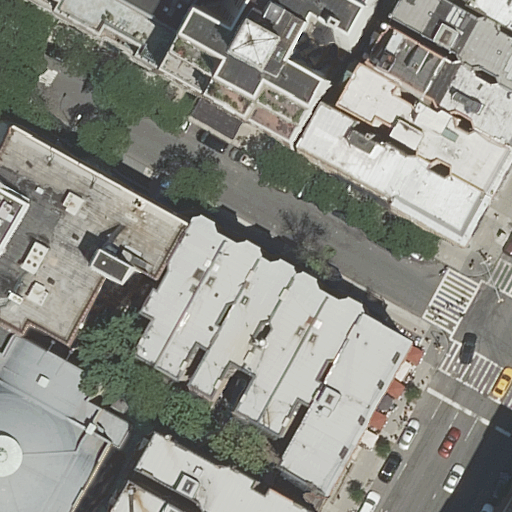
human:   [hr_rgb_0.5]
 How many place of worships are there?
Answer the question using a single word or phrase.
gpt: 1

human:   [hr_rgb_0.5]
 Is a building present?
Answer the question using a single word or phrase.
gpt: yes

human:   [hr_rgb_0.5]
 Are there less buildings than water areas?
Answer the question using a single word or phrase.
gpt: no

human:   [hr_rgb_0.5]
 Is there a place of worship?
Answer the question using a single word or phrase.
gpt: yes

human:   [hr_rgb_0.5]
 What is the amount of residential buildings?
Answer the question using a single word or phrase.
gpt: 17

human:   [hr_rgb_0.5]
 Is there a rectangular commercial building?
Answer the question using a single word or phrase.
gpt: no

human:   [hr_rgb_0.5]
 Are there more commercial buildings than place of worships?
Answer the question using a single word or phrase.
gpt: no

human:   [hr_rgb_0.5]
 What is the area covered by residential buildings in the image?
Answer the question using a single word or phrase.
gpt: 4493m2

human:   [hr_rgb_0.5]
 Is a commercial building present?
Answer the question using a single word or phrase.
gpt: no

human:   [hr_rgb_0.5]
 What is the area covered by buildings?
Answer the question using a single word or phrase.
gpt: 5045m2

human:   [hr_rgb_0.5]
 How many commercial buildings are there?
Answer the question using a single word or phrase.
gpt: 0

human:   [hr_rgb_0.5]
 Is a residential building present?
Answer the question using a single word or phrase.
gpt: yes

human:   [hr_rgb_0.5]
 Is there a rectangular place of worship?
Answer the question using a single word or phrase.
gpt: no

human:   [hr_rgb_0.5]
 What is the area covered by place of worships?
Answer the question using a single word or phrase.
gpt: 552m2

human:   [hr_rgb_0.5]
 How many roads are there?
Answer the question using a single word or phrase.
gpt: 3

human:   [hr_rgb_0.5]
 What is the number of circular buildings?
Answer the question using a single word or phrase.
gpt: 0

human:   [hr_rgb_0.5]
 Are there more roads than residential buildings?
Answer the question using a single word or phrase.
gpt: no

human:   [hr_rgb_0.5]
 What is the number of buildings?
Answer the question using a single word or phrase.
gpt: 18

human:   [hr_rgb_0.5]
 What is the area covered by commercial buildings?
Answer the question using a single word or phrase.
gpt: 0m2

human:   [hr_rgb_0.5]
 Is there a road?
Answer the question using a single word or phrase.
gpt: yes

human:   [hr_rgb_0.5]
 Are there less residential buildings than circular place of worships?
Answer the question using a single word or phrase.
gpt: no

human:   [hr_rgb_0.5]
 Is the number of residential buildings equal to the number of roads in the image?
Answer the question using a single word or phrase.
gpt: no

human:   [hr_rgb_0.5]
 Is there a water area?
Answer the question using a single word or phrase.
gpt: no

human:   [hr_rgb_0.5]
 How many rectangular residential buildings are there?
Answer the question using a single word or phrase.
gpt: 3

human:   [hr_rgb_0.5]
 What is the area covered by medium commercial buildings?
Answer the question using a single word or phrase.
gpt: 0m2

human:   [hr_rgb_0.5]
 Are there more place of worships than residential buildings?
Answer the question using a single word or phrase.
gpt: no

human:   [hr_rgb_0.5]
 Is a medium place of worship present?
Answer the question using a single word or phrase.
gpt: no

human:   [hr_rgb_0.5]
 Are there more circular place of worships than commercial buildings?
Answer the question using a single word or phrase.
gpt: no

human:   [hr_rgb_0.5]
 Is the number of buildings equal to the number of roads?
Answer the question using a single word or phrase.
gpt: no

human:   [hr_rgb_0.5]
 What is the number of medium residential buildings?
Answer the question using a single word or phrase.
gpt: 13

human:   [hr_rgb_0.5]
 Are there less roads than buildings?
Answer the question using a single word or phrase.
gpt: yes

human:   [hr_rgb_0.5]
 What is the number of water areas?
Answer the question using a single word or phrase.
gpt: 0

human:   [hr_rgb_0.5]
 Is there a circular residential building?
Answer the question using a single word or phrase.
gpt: no

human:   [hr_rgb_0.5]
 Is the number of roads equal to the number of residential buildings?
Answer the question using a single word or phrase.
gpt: no

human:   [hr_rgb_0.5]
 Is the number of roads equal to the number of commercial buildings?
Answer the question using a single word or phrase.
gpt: no

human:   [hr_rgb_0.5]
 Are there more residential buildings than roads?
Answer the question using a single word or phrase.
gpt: yes

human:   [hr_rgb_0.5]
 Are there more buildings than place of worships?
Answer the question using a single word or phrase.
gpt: yes

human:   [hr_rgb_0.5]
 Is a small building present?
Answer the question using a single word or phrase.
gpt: yes

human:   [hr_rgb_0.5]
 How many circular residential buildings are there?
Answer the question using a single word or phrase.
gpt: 0

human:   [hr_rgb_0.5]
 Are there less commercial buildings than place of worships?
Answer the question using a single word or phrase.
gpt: yes

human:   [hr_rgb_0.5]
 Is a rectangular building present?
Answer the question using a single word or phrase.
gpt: yes

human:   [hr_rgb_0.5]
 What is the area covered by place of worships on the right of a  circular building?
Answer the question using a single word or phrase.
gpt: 0m2

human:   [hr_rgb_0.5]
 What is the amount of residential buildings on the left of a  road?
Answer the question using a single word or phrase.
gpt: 12

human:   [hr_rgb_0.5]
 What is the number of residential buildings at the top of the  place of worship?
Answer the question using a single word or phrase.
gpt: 12

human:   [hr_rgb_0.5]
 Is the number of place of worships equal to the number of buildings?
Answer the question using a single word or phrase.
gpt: no

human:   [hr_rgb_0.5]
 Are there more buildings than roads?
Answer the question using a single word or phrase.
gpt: yes

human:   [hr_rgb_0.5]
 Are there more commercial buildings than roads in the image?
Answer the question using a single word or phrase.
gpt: no

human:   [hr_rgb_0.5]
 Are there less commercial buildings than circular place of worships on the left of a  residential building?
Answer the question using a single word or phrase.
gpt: no

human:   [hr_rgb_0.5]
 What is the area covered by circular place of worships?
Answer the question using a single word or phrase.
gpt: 0m2

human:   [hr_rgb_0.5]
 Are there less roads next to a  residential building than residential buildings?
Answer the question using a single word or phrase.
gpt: yes

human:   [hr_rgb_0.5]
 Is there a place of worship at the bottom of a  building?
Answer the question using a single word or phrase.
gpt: yes

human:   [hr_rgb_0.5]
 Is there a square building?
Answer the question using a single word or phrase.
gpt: no

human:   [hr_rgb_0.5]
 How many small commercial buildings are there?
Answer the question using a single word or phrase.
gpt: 0

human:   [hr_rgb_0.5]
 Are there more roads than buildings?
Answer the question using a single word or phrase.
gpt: no

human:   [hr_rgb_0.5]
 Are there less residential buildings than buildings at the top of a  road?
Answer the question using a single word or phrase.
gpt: no

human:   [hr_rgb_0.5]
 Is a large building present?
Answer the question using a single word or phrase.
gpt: yes

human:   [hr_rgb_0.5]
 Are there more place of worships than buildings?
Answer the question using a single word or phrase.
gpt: no

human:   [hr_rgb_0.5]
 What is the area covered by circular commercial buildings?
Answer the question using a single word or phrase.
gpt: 0m2

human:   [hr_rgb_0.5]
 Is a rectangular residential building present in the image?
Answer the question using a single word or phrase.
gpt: yes

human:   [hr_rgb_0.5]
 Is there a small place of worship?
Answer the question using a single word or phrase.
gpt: no

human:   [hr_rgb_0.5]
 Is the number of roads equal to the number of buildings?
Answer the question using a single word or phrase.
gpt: no

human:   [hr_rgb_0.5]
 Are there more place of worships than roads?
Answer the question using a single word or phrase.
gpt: no

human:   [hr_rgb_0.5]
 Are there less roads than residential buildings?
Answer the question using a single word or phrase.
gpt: yes

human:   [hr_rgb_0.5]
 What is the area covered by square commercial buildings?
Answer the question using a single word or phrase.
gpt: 0m2